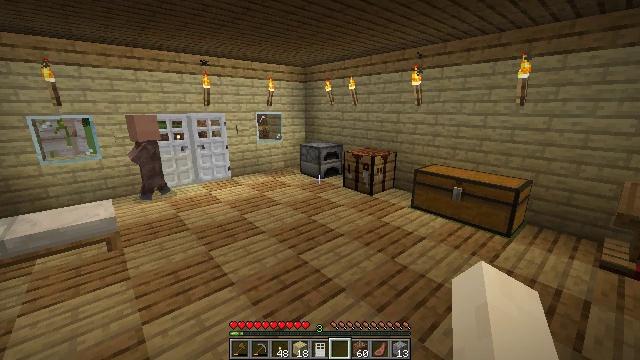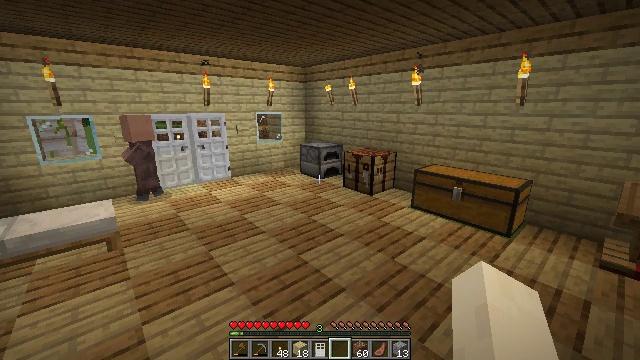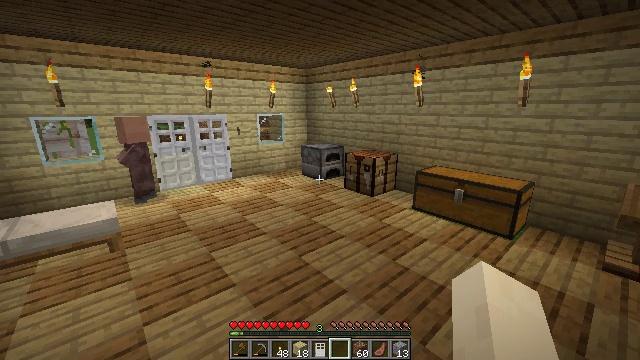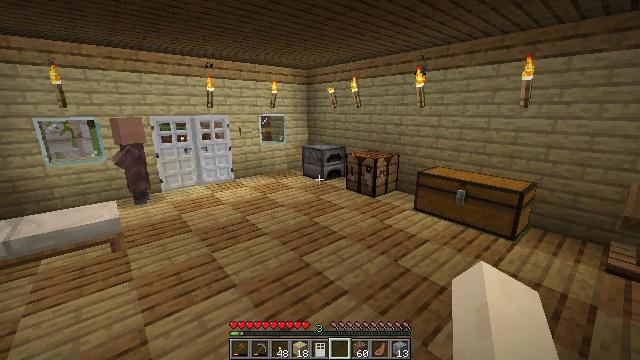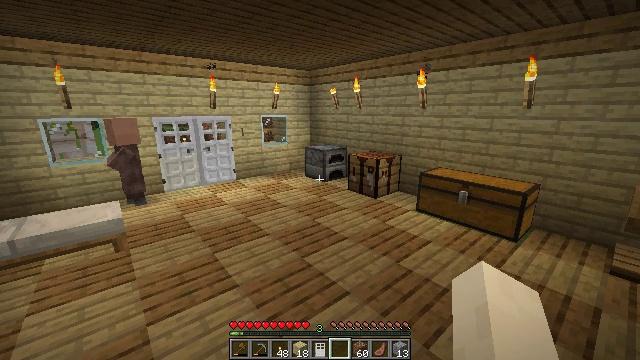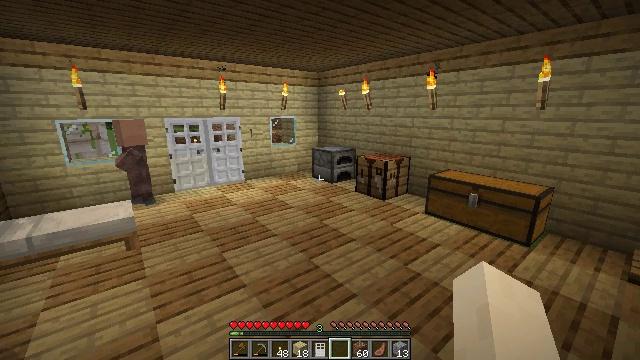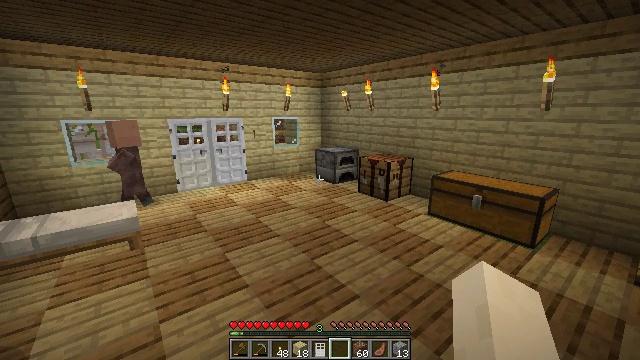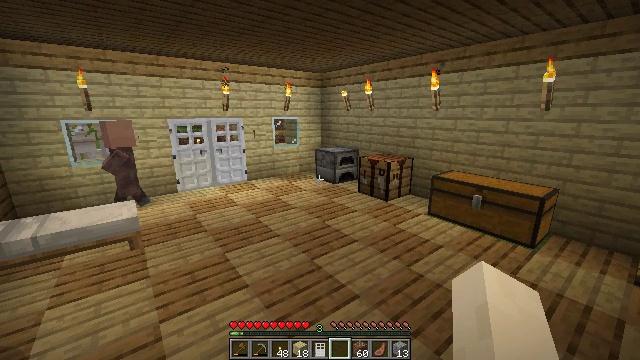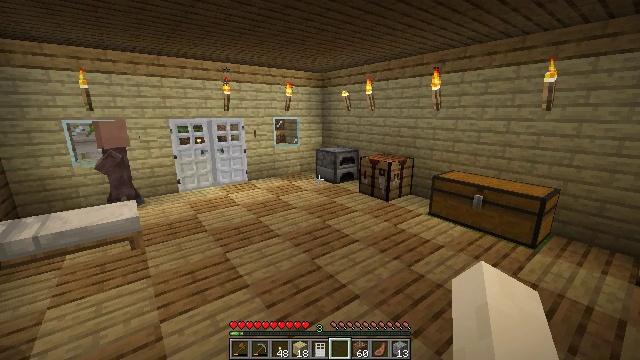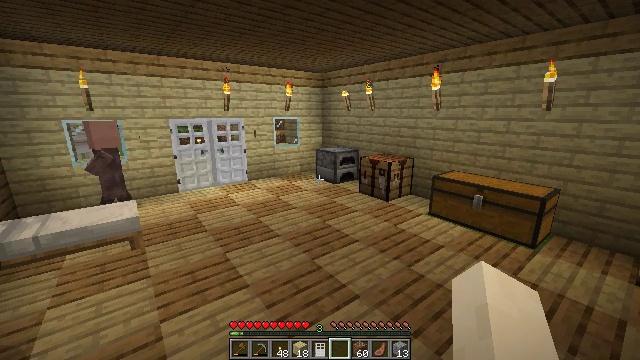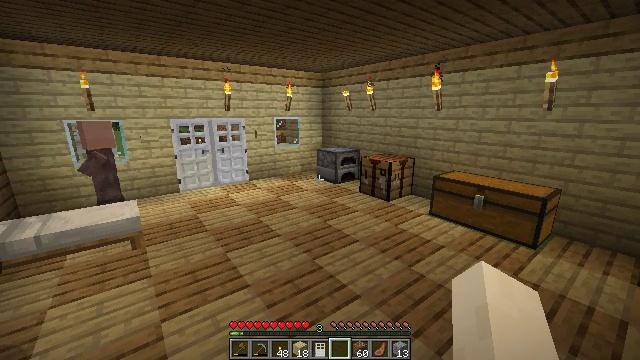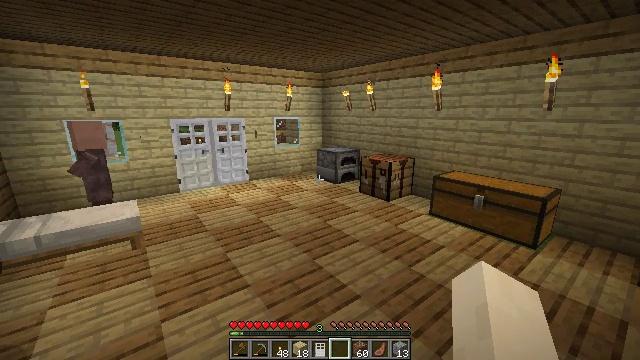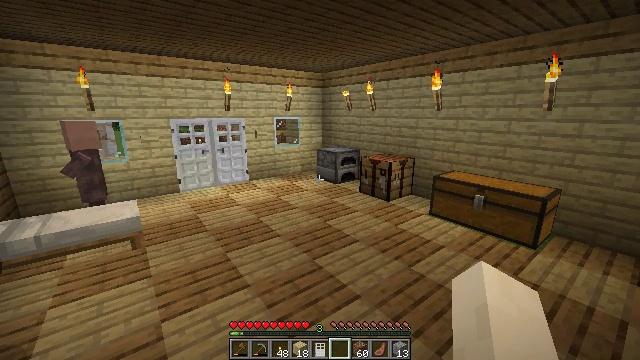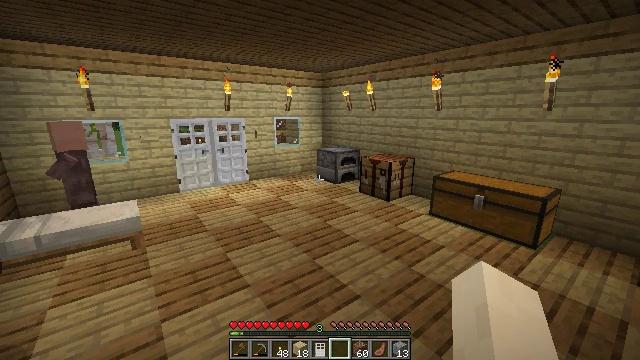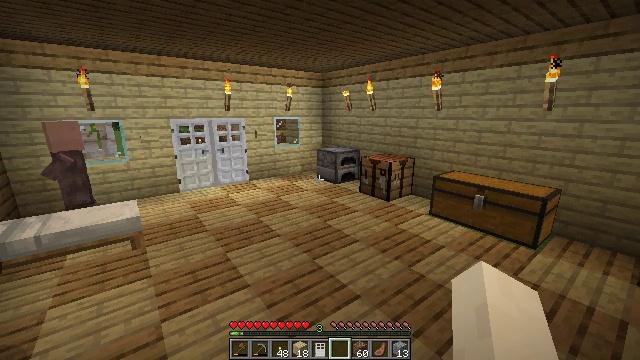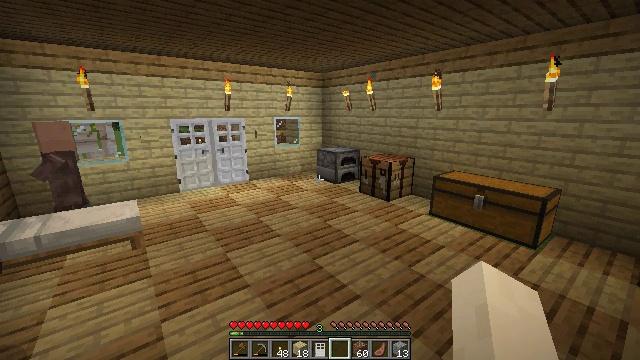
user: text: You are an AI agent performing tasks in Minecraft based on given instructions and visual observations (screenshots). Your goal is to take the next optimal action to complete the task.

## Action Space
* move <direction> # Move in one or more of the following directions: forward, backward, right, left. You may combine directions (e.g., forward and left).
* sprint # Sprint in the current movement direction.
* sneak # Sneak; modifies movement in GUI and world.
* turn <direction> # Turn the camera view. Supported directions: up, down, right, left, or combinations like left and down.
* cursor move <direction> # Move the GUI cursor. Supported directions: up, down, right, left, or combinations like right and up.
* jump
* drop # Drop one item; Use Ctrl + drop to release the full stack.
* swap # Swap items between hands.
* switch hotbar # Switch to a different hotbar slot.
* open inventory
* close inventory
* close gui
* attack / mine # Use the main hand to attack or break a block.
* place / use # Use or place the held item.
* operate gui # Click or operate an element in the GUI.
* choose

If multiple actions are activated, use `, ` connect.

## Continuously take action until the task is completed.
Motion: motion action
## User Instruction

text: Drop a cooked beef.
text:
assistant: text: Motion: sprint, drop
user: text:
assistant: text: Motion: sprint, drop
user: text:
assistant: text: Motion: sprint, drop
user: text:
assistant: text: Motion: sprint, drop
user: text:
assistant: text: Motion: sprint, turn left, drop
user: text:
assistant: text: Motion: sprint, drop
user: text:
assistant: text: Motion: sprint, drop
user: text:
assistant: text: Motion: sprint, drop
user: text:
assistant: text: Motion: sprint, drop
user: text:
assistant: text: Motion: sprint, drop
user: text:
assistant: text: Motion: sprint, drop
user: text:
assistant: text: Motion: sprint, drop
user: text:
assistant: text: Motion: sprint, drop
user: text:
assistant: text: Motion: sprint
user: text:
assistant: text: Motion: sprint
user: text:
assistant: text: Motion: sprint
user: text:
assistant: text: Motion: no_op
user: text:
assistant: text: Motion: no_op
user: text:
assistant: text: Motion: no_op
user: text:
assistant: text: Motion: no_op
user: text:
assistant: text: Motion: no_op
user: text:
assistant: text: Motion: no_op
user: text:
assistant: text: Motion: no_op
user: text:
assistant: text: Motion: no_op
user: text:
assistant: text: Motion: no_op
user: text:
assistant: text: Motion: no_op
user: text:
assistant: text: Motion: sprint
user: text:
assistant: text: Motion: move forward, sprint
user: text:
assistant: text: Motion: move forward, sprint
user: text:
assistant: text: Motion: move forward, sprint